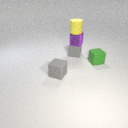
small gray rubber cube below small yellow rubber cylinder